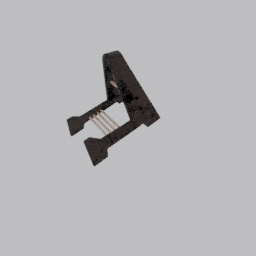
Label: tools